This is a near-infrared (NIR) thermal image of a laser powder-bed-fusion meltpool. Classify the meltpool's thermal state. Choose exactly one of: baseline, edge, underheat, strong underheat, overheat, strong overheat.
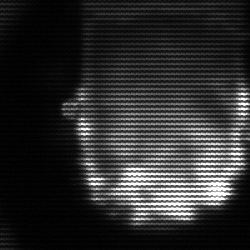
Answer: baseline